Question: My method should get 'username' and 'password' from my 'admintable':
My table in MySql console:

My method:
'''
public void adminEnterCondition(){
Connection con;
PreparedStatement preparedStatement;
ResultSet resultSet;
String query = "select * from admintable";
String username,password;
try {
con= DriverManager.getConnection(...);
preparedStatement = con.prepareStatement(query);
resultSet = preparedStatement.executeQuery();
username = ...
password = ...
}
catch (SQLException sqle){
sqle.printStackTrace();
}
}
'''
I try this:
'''
public void adminEnterCondition() {
Connection con;
PreparedStatement preparedStatement;
ResultSet resultSet;
String query = "select * from admintable";
String username = null, password = null;
try {
con = DriverManager.getConnection(...);
System.out.println("Connected");
preparedStatement = con.prepareStatement(query);
resultSet = preparedStatement.executeQuery();
while (resultSet.next()) {
username = resultSet.getString(username);
password = resultSet.getString(password);
}
System.out.println(username);
System.out.println(password);
} catch (SQLException sqle) {
sqle.printStackTrace();
}
}
'''
But this exception occur:
'''
Connected
Exception in thread "main" java.lang.NullPointerException
at java.lang.String$CaseInsensitiveComparator.compare(String.java:1176)
at java.lang.String$CaseInsensitiveComparator.compare(String.java:1170)
at java.util.TreeMap.getEntryUsingComparator(TreeMap.java:369)
at java.util.TreeMap.getEntry(TreeMap.java:340)
at java.util.TreeMap.get(TreeMap.java:273)
at com.mysql.jdbc.ResultSetImpl.findColumn(ResultSetImpl.java:1072)
at com.mysql.jdbc.ResultSetImpl.getString(ResultSetImpl.java:5488)
at test.GetCellvalue.adminEnterCondition(GetCellvalue.java:26)
at test.GetCellvalue.main(GetCellvalue.java:10)
at sun.reflect.NativeMethodAccessorImpl.invoke0(Native Method)
at sun.reflect.NativeMethodAccessorImpl.invoke(NativeMethodAccessorImpl.java:57)
at sun.reflect.DelegatingMethodAccessorImpl.invoke(DelegatingMethodAccessorImpl.java:43)
at java.lang.reflect.Method.invoke(Method.java:601)
at com.intellij.rt.execution.application.AppMain.main(AppMain.java:120)
'''
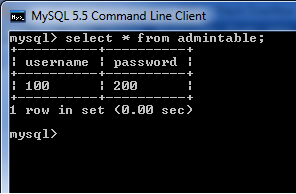
Answer: use this way for retrieving
'''
while(resultSet.next())
{
username=resultSet .getString("username");
password=resultSet .getString("password");
}
'''
Instead of writing you can also write the column number like this way
'''
while(resultSet.next())
{
username=resultSet .getString(1);
password=resultSet .getString(2);
}
'''